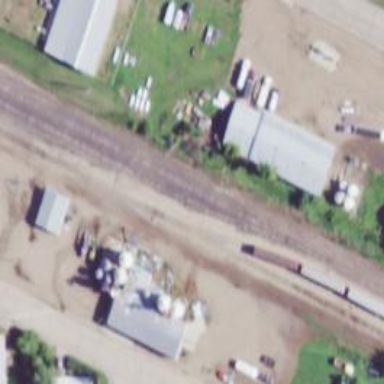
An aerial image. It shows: Railway siding with rails.